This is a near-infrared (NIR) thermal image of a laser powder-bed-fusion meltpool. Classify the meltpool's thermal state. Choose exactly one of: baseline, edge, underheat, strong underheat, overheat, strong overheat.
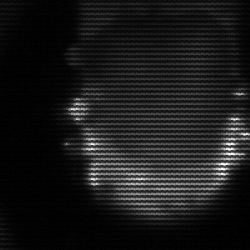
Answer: baseline